Interaction volume radius: 5 \u00c5
Interaction volume height: 10 \u00c5
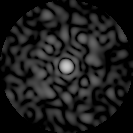
Disorder parameter: 0.8419